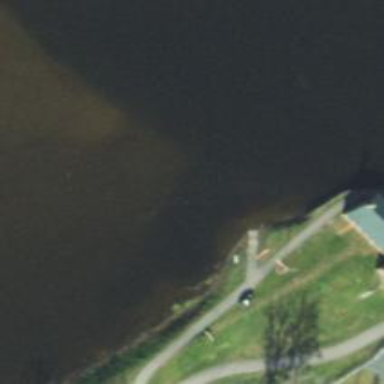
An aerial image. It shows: Slipway on leisure land.